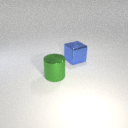
large green metal cylinder in front of large blue metal cube